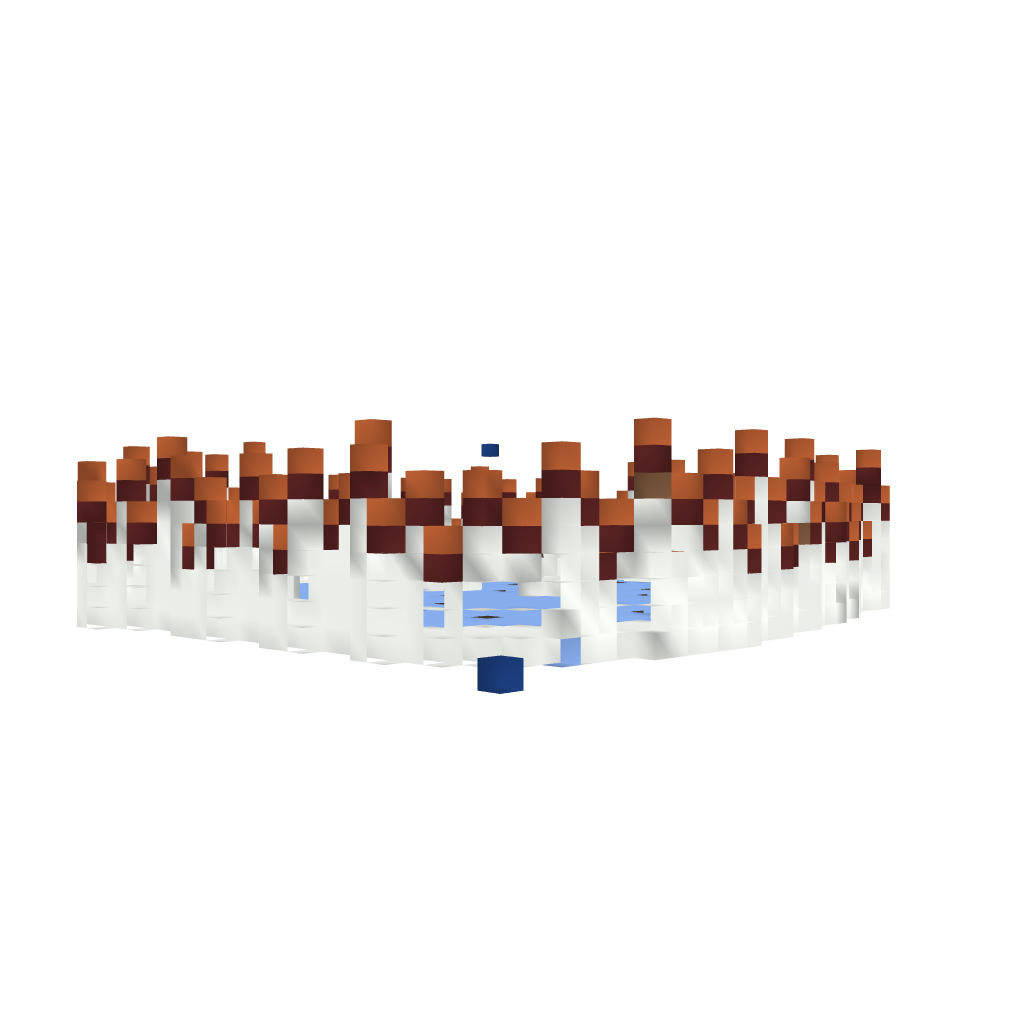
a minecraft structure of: Ice Arena